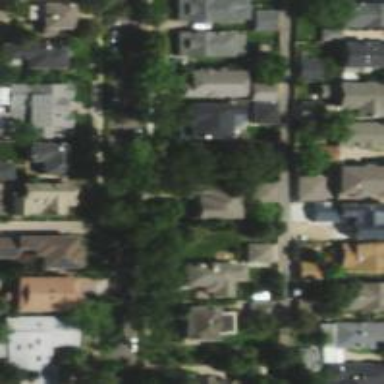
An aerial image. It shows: Alley classified as service road.